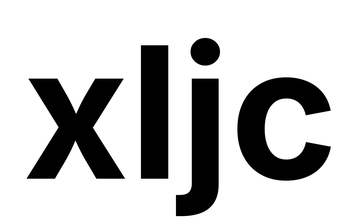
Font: Inter_Bold